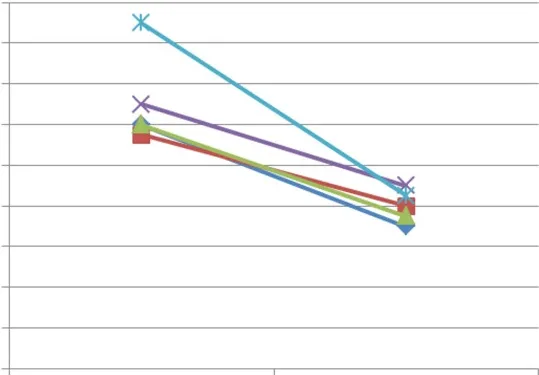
Development of the cumulative sleep time of the five patients after administration of amifampridine.
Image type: pathology (immunostaining)